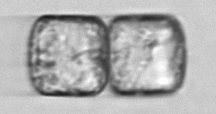
Label: Lauderia_annulata